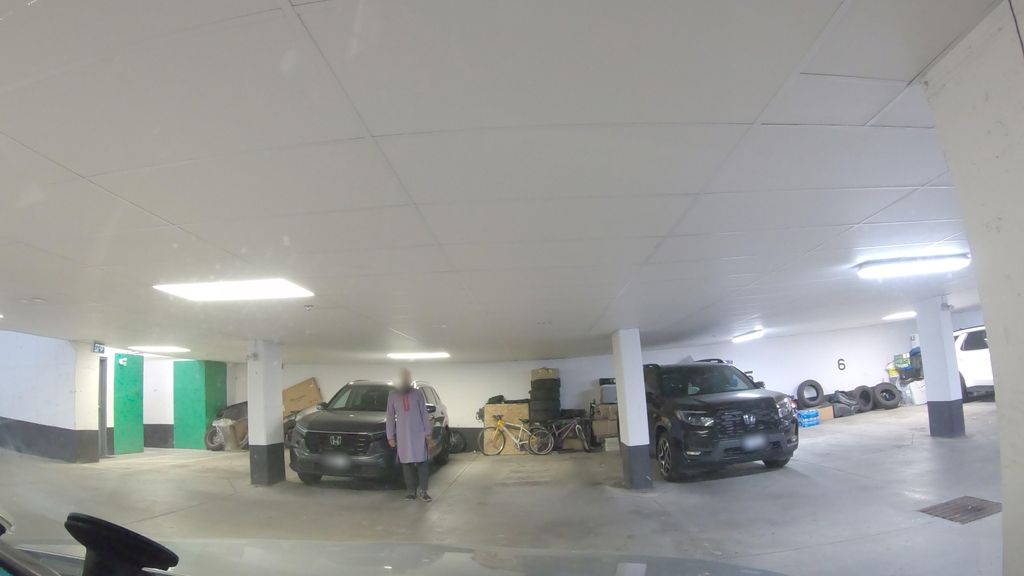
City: toronto